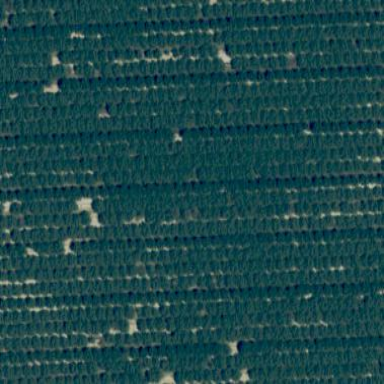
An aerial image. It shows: Almond orchard with rows of almond trees.